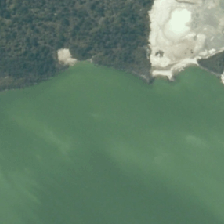
Land cover: lake_pond